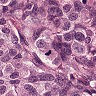
Metastatic tissue present: yes